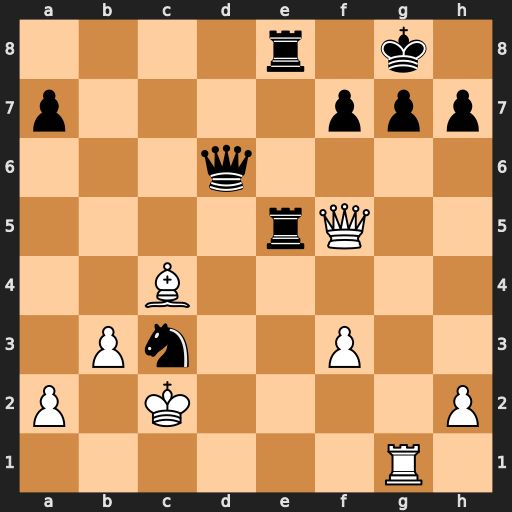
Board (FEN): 4r1k1/p4ppp/3q4/4rQ2/2B5/1Pn2P2/P1K4P/6R1
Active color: w
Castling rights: -
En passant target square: -
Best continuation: Qxf7+ Kh8 Qxg7#